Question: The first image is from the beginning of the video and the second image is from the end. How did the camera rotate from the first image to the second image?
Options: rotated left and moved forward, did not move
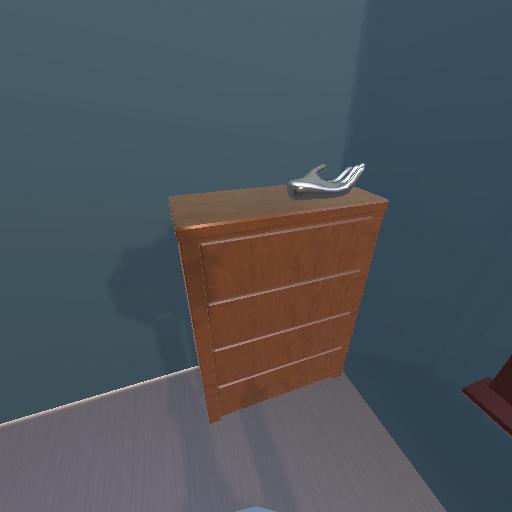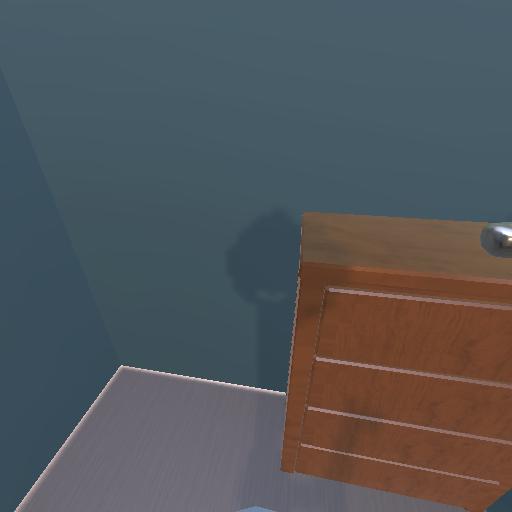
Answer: rotated left and moved forward